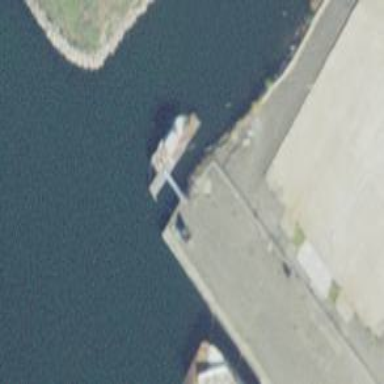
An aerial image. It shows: Man-made pier.